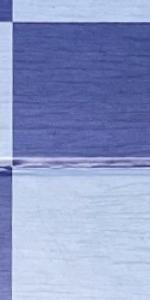
Label: Empty